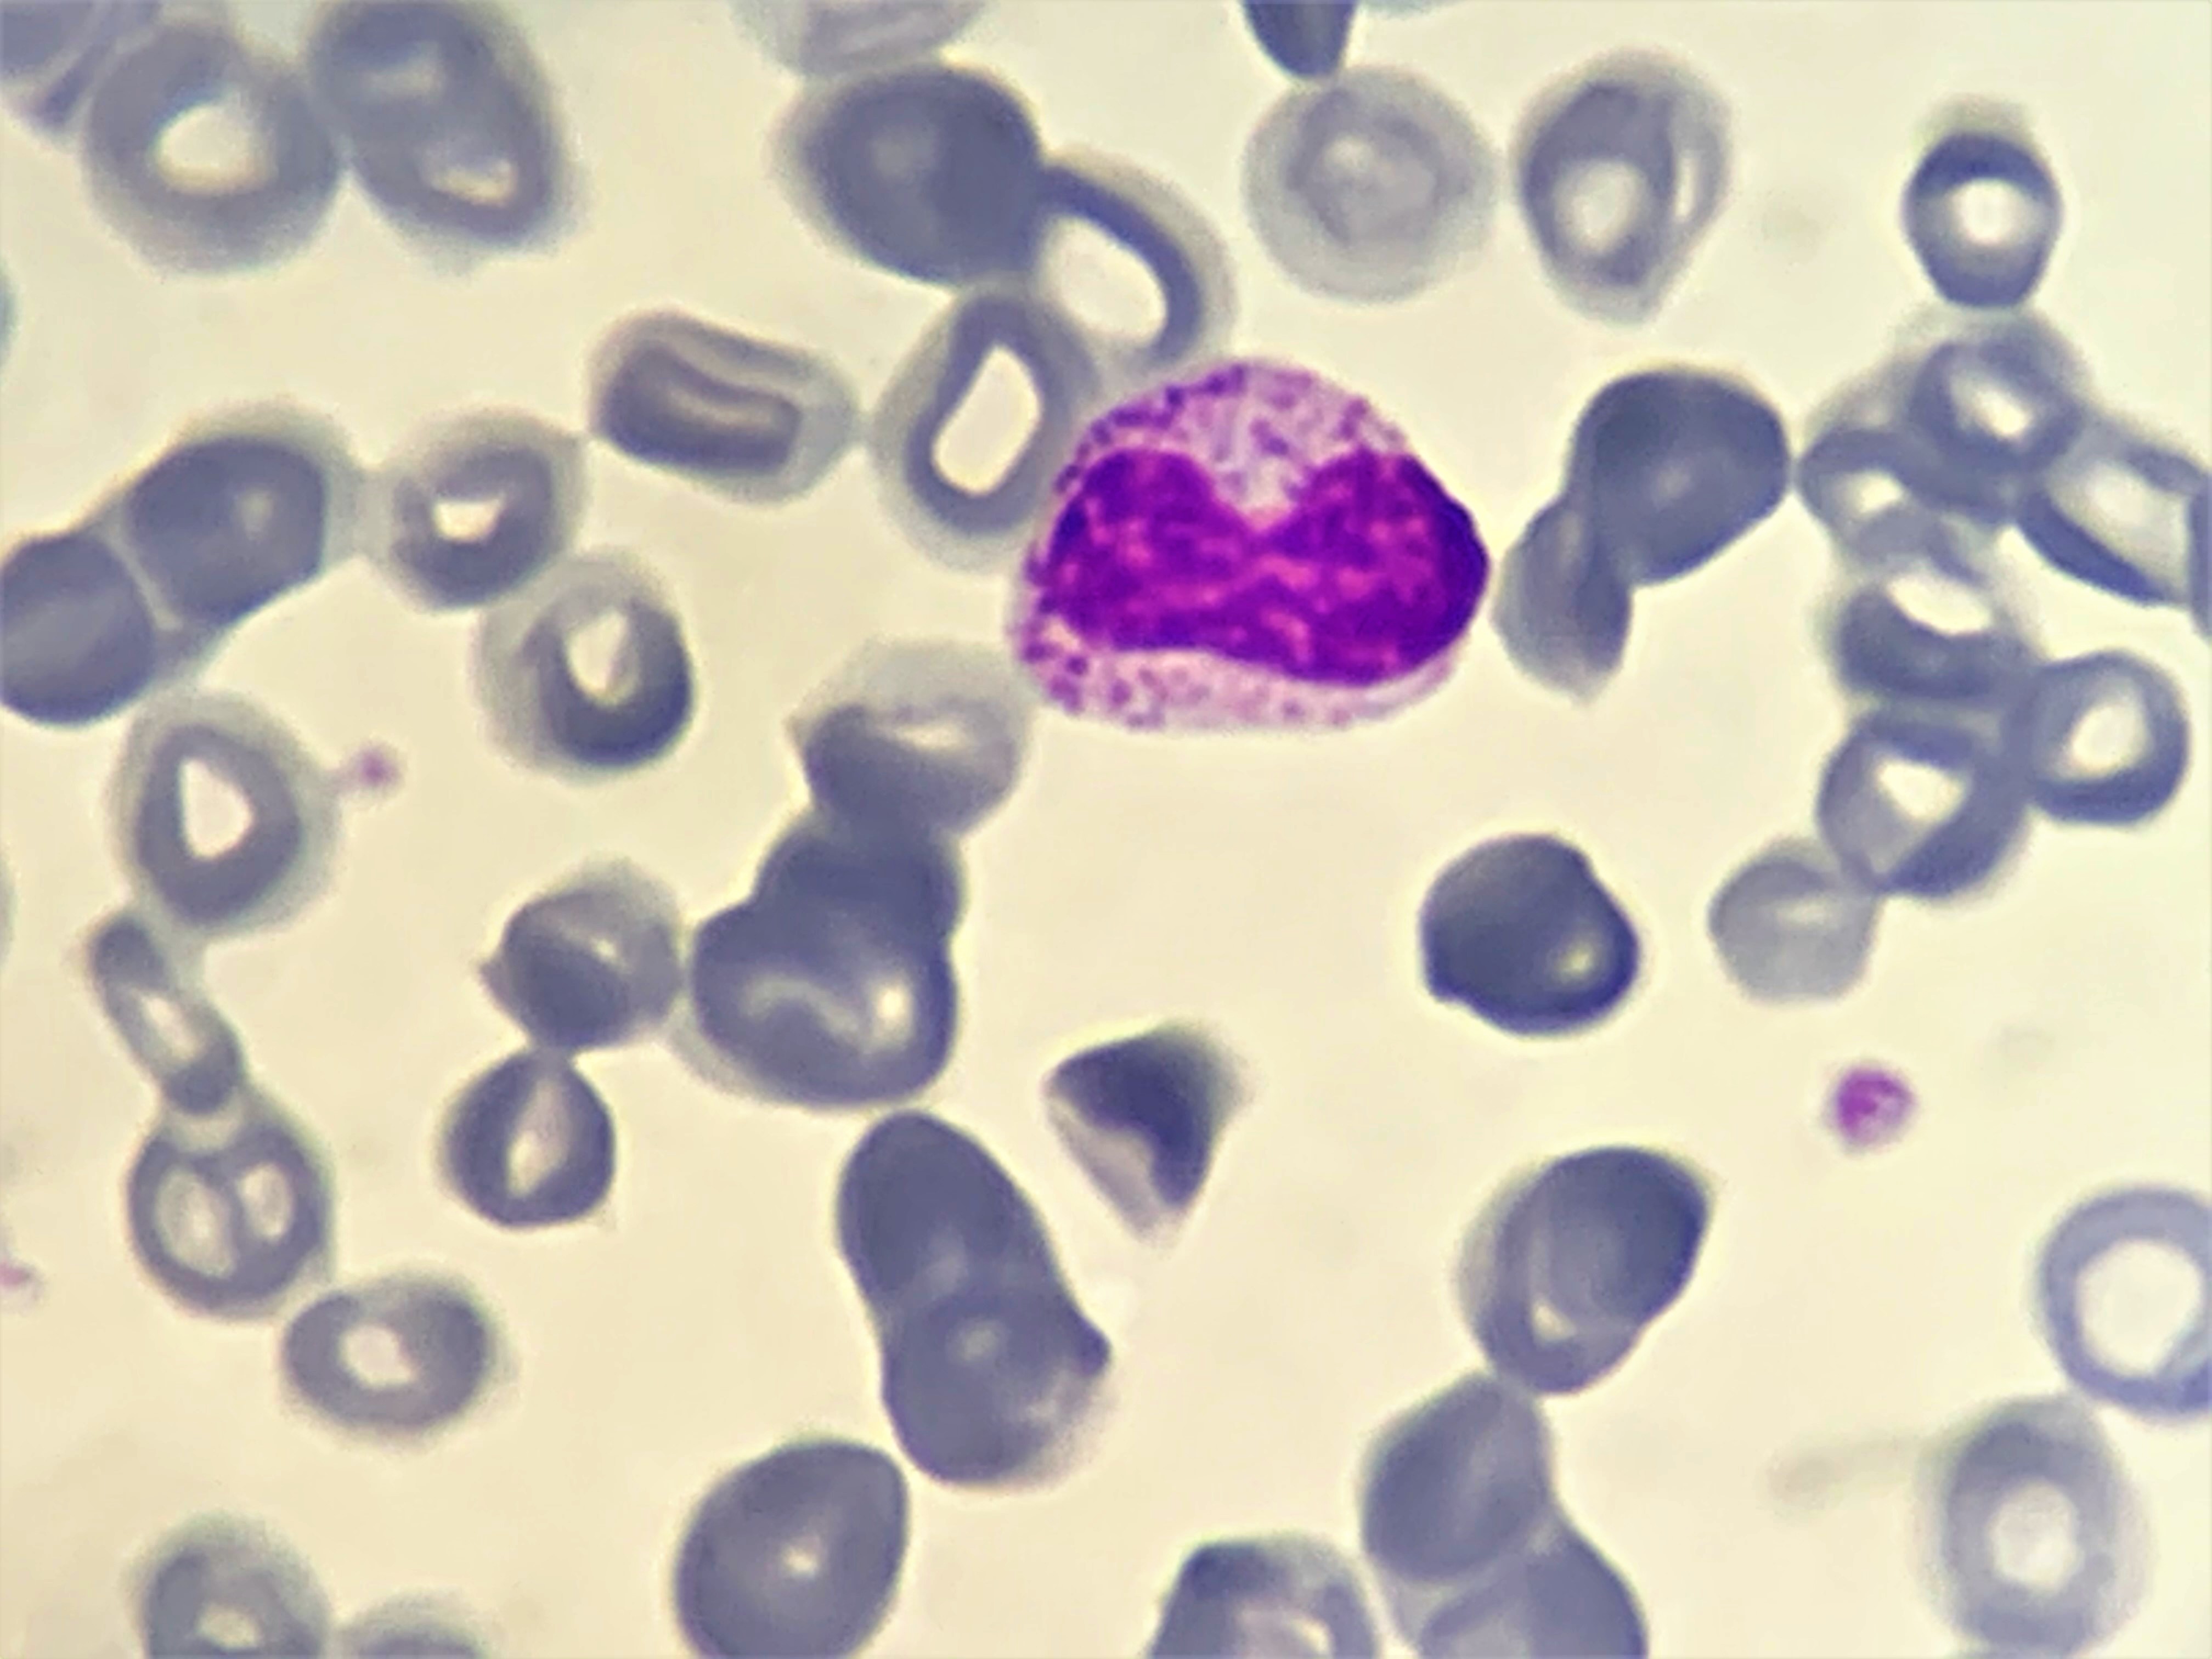
Cell type: BAND CELLS